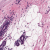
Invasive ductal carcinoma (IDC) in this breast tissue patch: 0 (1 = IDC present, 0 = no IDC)